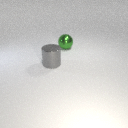
large gray metal cylinder to the left of large green metal sphere